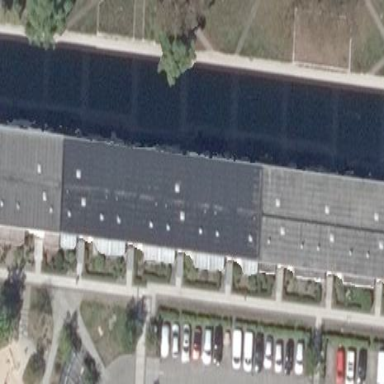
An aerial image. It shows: Residential building with flat roof made of tar paper.